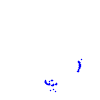
Particle: kaon